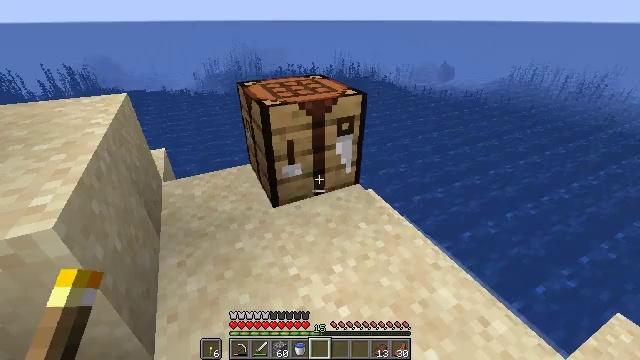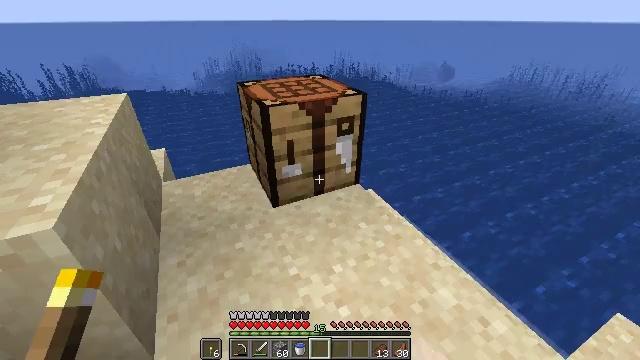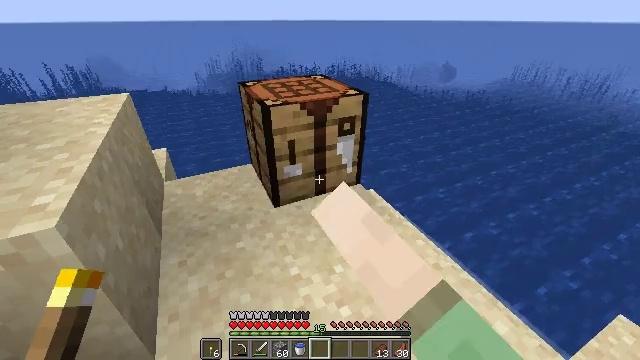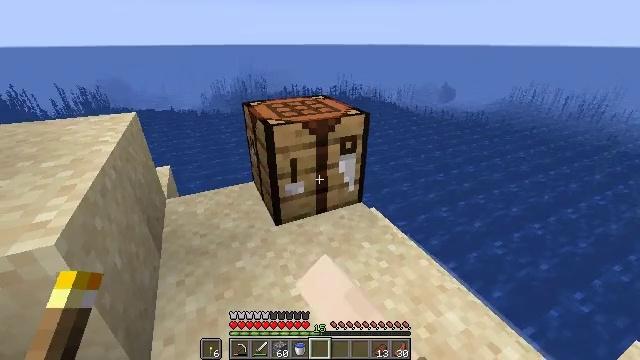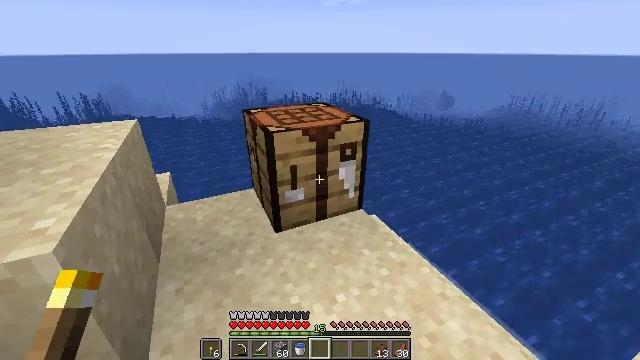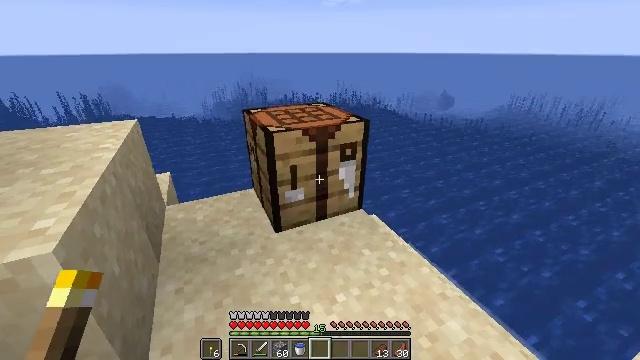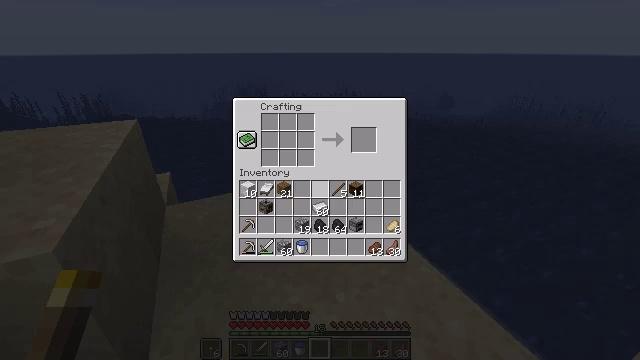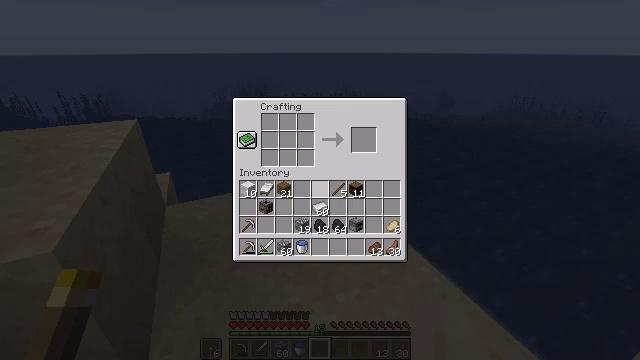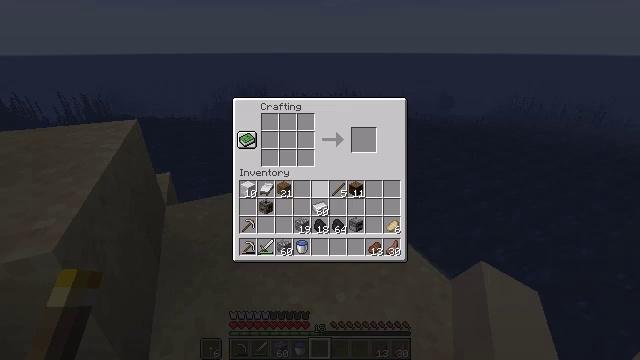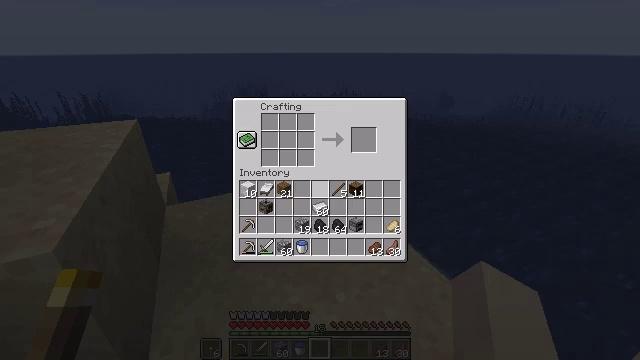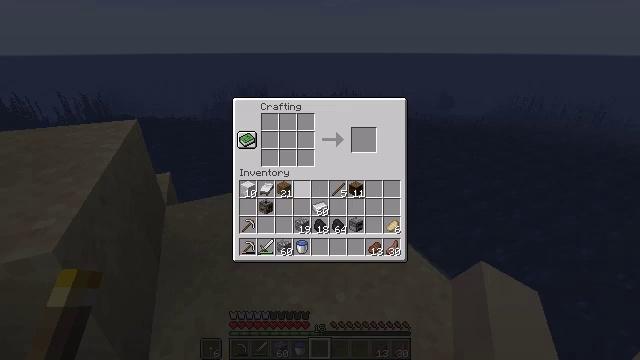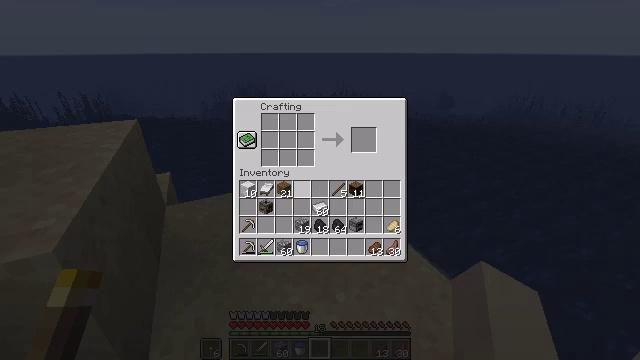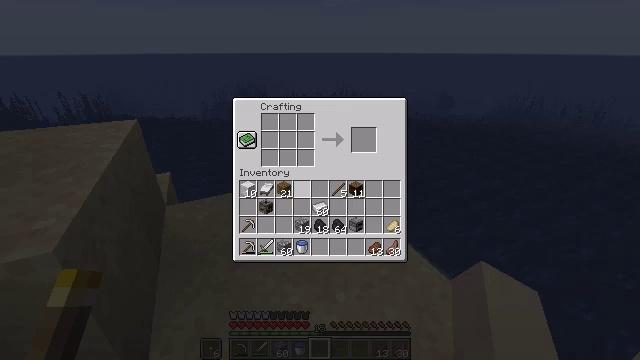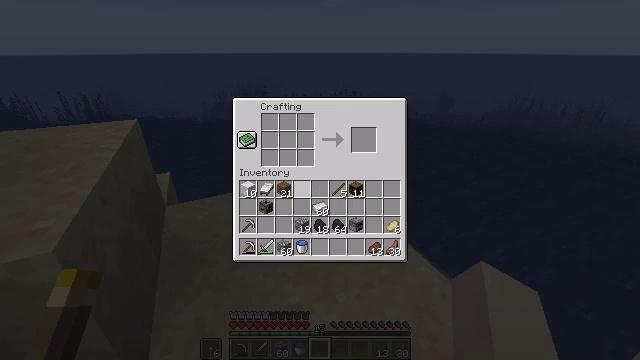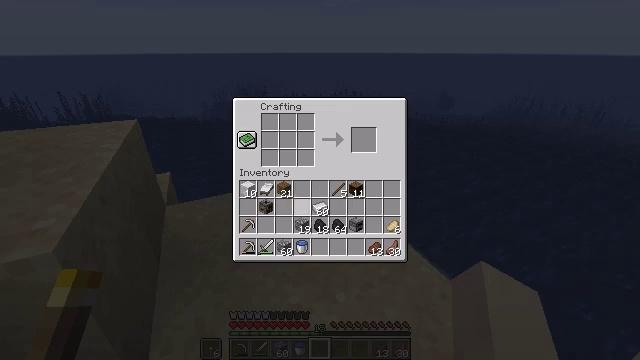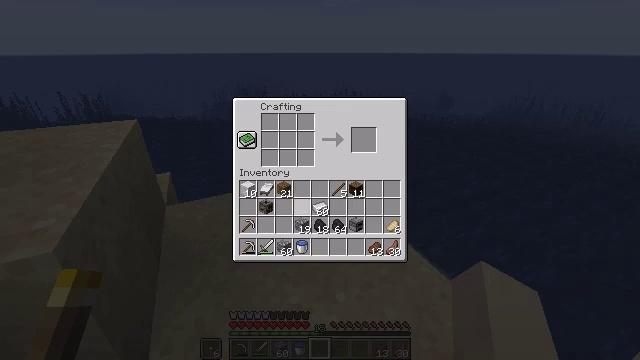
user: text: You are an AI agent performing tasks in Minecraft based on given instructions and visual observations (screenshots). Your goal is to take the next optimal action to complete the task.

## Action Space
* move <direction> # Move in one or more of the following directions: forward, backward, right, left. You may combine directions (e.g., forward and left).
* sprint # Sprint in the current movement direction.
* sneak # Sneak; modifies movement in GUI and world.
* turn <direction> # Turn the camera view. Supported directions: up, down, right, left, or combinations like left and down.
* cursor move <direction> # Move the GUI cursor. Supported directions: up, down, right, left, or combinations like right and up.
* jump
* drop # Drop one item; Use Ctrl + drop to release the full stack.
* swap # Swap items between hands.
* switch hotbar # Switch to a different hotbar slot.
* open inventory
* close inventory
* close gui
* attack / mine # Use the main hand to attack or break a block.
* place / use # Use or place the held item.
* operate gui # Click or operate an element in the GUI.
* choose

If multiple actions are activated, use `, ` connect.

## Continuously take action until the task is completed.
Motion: motion action
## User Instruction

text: Interact with the crafting table to craft a spruce boat.
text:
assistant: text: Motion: use / place
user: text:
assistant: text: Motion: no_op
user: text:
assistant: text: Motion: turn up
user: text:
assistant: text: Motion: turn up
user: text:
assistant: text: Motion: no_op
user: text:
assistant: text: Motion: open gui
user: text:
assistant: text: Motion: no_op
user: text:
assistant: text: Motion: no_op
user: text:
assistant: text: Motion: no_op
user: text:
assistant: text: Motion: no_op
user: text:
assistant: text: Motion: no_op
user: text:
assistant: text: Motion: no_op
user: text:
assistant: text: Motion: no_op
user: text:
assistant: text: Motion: no_op
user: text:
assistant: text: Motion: no_op
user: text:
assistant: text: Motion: cursor move left
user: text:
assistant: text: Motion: cursor move left
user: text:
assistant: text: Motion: no_op
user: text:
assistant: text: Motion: no_op
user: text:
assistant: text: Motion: no_op
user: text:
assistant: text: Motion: operate gui
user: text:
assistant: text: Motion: operate gui
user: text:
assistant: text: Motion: cursor move up
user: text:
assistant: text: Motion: cursor move left and up
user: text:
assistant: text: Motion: no_op
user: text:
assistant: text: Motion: no_op
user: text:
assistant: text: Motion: no_op
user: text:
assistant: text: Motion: no_op
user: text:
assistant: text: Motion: no_op
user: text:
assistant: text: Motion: no_op